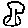
Label: tree